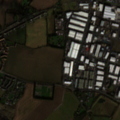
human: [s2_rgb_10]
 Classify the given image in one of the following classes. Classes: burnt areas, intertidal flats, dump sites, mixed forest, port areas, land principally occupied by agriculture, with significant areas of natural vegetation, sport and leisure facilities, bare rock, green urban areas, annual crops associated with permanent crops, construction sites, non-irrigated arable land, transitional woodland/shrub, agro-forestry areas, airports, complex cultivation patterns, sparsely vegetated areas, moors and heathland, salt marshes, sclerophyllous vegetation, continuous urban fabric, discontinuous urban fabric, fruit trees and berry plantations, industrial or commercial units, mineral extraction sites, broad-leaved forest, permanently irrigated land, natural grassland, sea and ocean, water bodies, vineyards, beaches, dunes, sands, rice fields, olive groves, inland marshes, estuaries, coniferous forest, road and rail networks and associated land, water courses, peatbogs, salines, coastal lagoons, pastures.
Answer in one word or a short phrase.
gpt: discontinuous urban fabric, industrial or commercial units, non-irrigated arable land, pastures